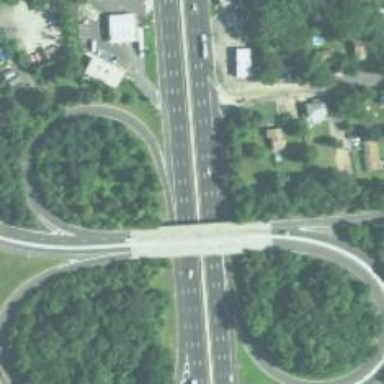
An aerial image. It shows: Trunk link highway passing over bridge.